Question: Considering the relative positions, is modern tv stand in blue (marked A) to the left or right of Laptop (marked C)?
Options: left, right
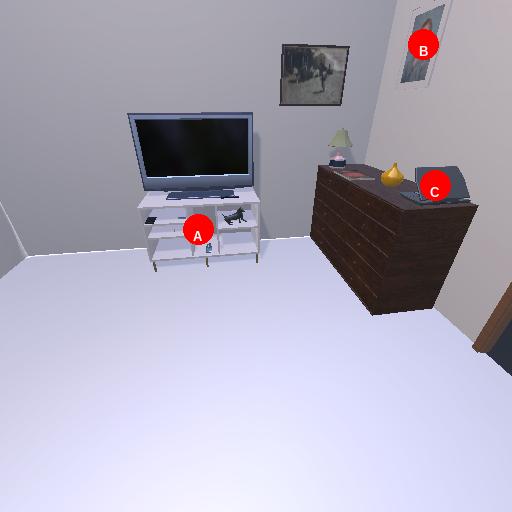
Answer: left